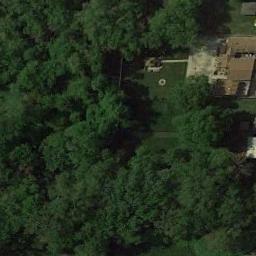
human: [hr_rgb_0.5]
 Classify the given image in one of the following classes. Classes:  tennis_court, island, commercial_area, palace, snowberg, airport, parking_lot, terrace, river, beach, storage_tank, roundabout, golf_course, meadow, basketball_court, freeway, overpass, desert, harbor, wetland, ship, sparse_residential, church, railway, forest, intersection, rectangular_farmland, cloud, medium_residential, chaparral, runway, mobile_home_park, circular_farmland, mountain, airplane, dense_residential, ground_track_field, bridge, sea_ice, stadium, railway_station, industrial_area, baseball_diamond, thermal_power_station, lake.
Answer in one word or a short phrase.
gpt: forest